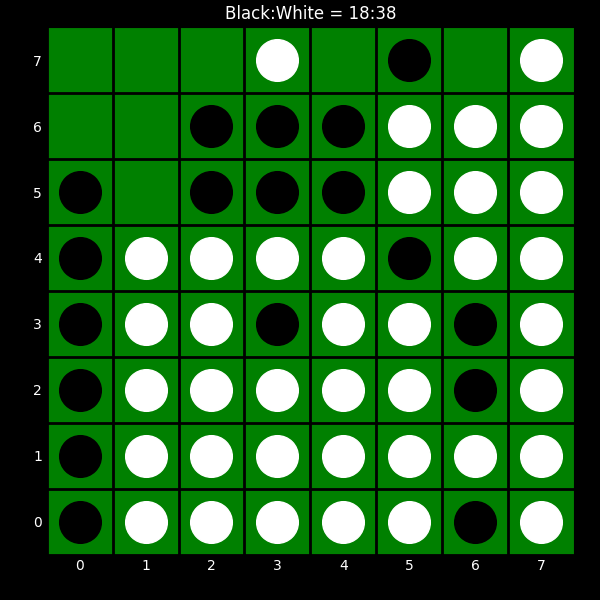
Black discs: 18
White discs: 38